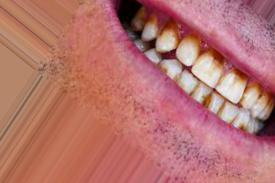
Condition: Tooth Discoloration